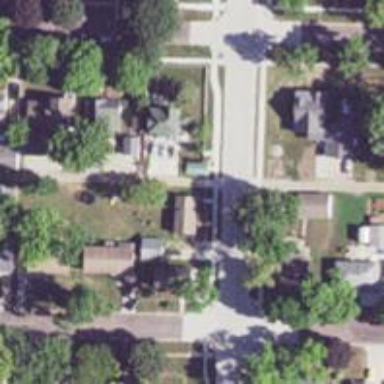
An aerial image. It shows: Alleyway designated as service road.